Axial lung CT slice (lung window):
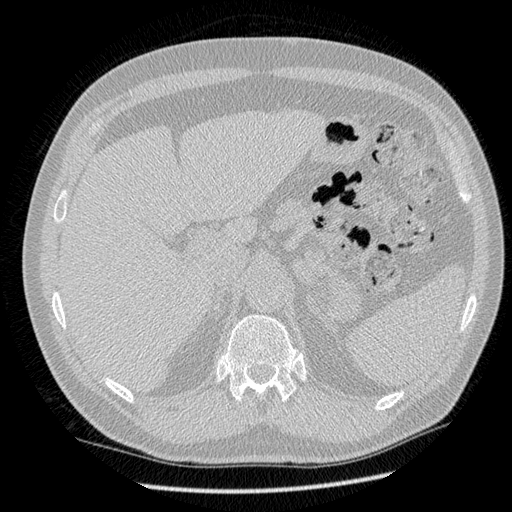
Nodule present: no